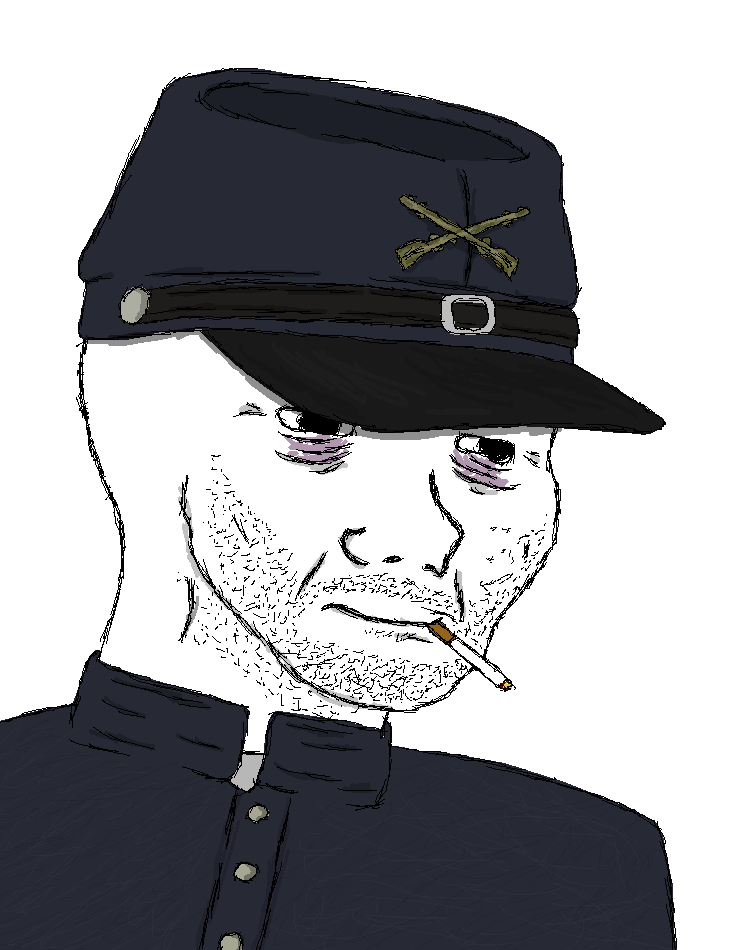
Label: 5_Doomer